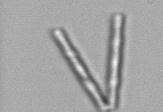
Label: Thalassionema